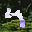
Label: 4